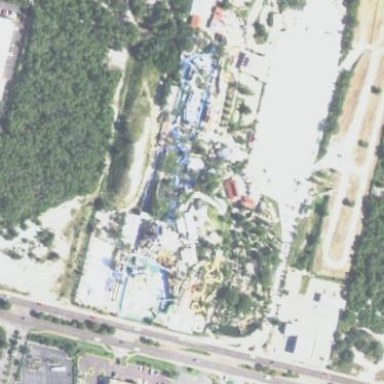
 that also qualifies as theme park for tourists."